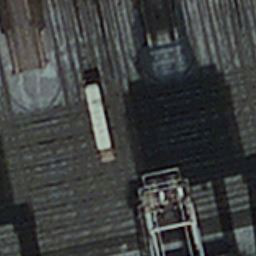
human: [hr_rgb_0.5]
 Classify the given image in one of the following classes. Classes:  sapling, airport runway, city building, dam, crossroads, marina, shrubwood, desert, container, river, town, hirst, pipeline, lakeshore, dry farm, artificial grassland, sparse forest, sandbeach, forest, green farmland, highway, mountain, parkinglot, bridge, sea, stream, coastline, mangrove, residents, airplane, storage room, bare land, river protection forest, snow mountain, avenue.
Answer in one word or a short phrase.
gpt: container